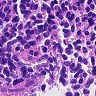
Metastatic tissue present: no